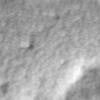
Label: no_change